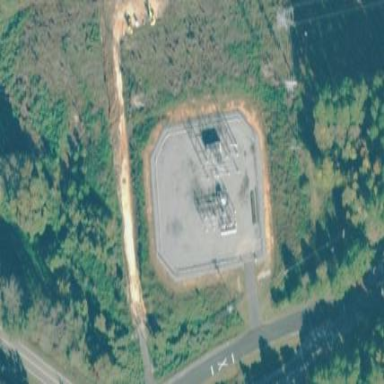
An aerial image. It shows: There is distribution substation enclosed by fence.